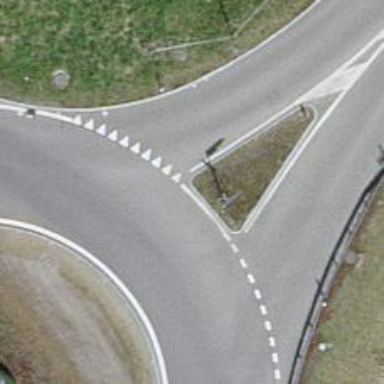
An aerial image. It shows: Road with "give way" sign.